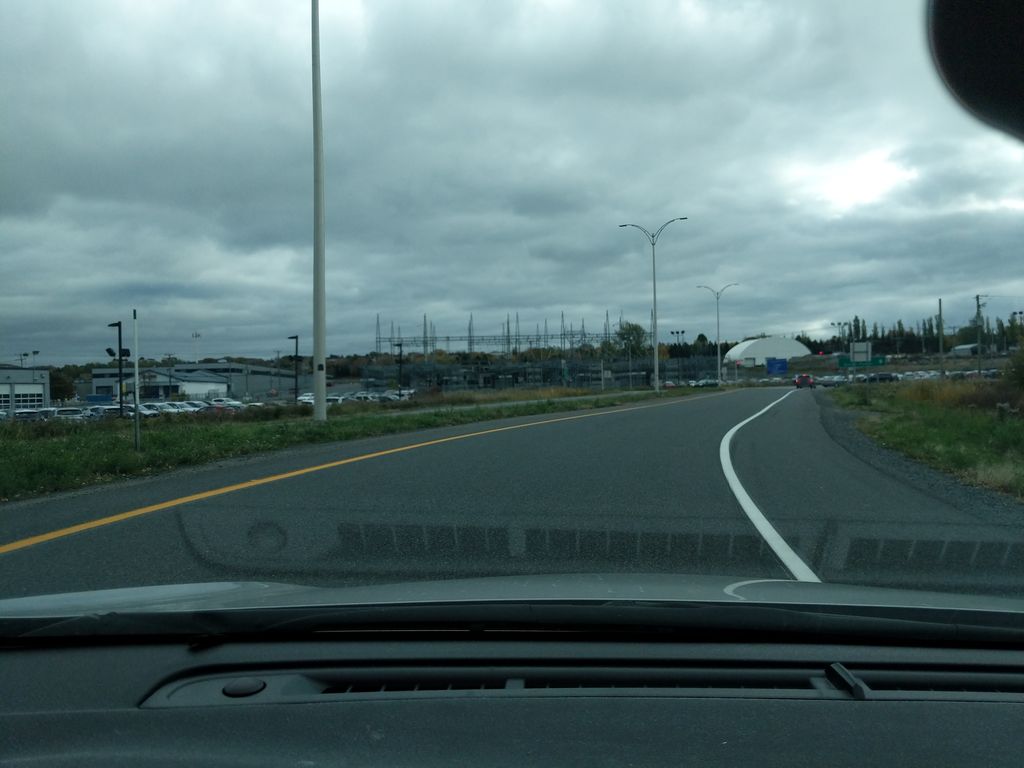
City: quebec_city